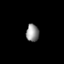
Tissue: prostate
Cell type: Fibroblasts
Senescence score: 0.7843
Nuclear area (px): 216
Mean DAPI intensity: 145.875